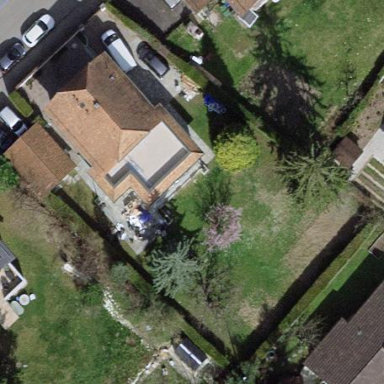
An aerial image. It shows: Garden enclosed by fence.